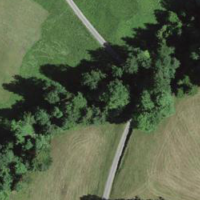
EUNIS habitat code: 41
Species observed at this site:
Tussilago farfara